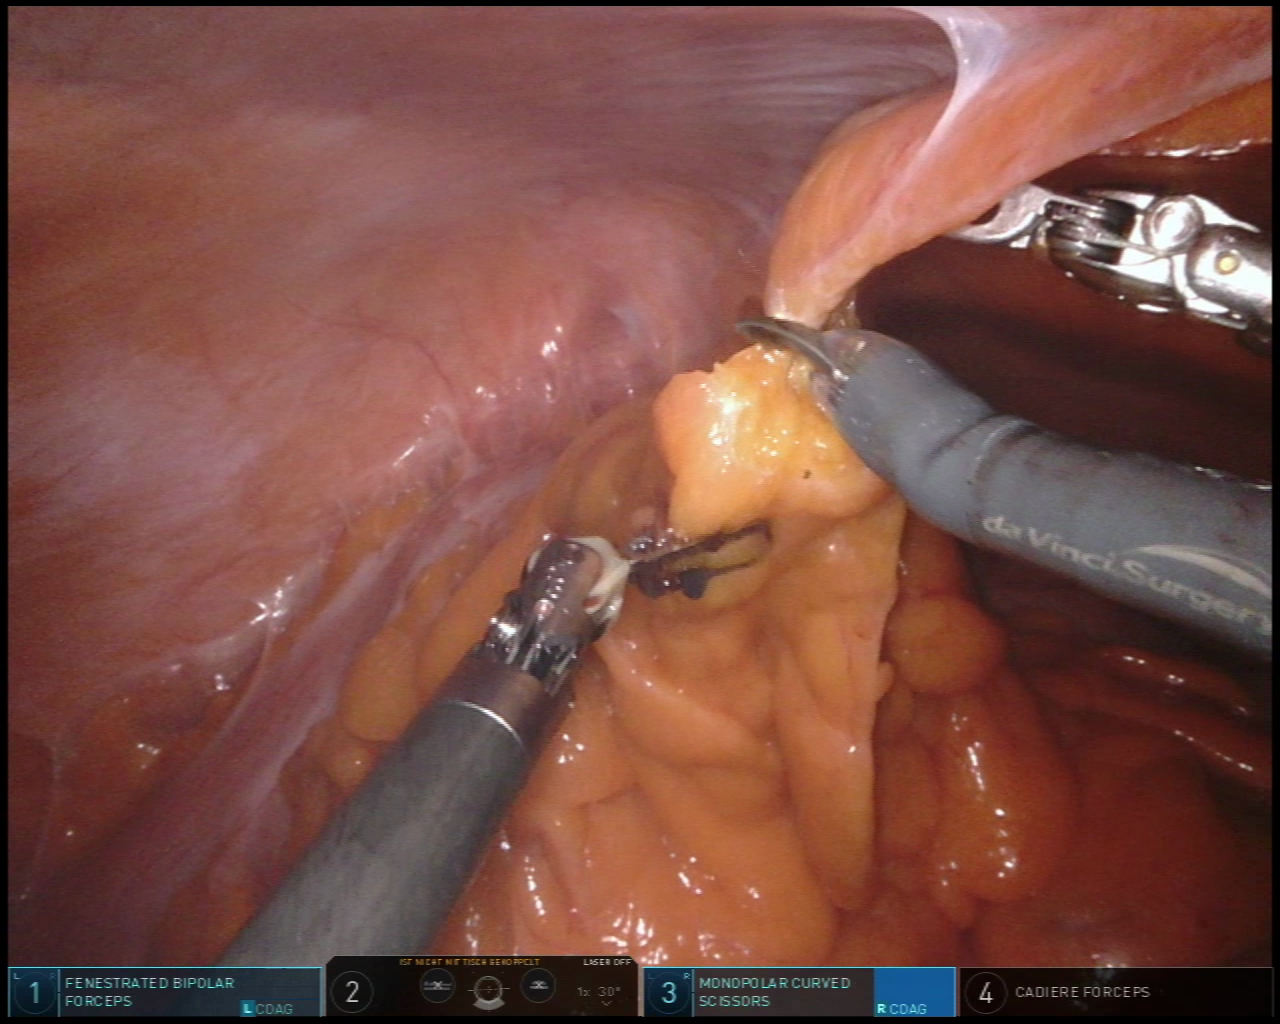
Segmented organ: abdominal_wall
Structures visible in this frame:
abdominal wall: yes
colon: no
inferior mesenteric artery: no
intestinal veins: no
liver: no
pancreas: no
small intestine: no
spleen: no
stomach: no
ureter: no
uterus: no
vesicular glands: no